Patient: sex M, age 71
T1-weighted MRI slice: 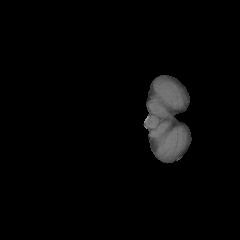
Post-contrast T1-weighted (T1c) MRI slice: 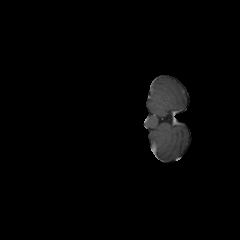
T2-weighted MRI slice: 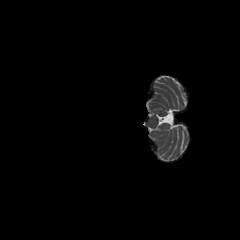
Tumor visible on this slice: no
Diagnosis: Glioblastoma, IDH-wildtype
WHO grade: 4